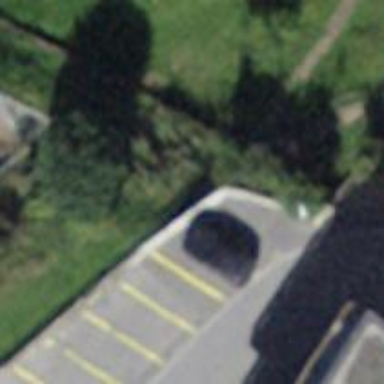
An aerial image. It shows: Charging station.